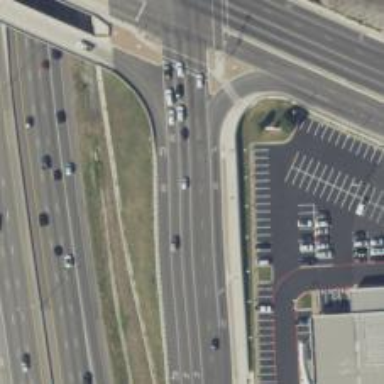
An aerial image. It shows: Secondary road with asphalt surface and frontage road.